Question: Search Database with Keyword:
Is there a way to query the entire table of SQLite database for matching word. I am trying to place a word in keyword 'JTextField' for it search the entire 'Job' table and to return rows which contain that matching words. Each row representing a unique job.
I presume this below snipped structure would not achieve the result
'''
SELECT * FROM Job WHERE Job MATCH 'Microsoft';
'''
Any quick and simple recommendations?
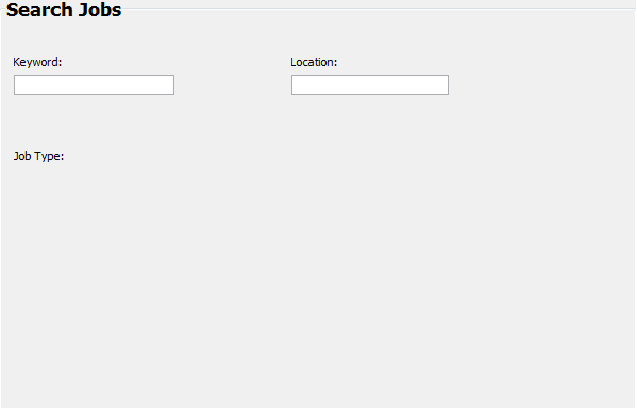
Answer: It appears you can use the syntax you're suggesting as long as it's a full text search table:
<URL>
You should probably read the <URL>. Note that these are "virtual" tables and as such don't use the database file in the same way - this might not be what you want, but it matches the syntax you're looking for. The SQLite page linked has pretty good descriptions. Note that the FTS module is an optional extra which may not be installed.
You shouldn't need to worry about SQL injection attacks as long as you use placeholders. Look at <URL>, specifically the second answer with the code snippet. Essentially you put a '?' in the statement, and then supply the string to substitute as a parameter to the query function. That should do SQL escaping for you.